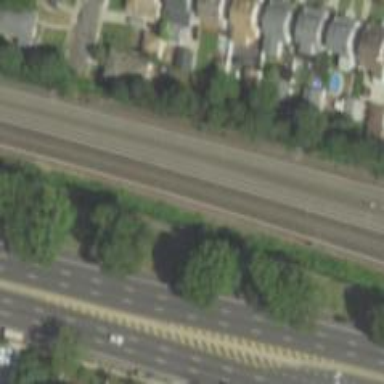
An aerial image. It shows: Electrified railway line.